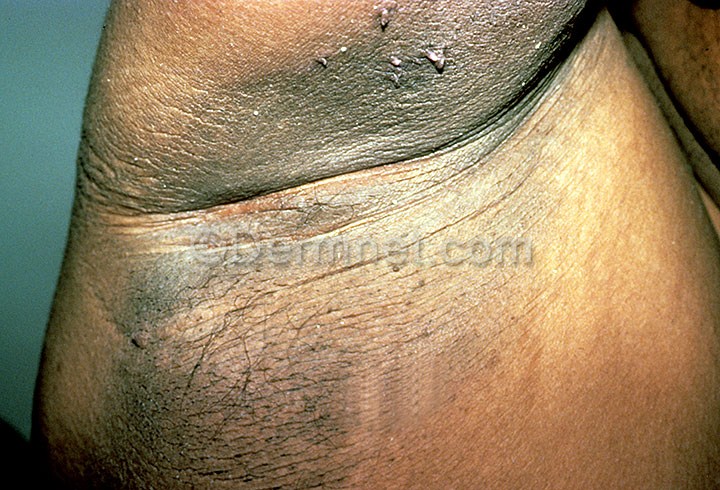
Disease: Systemic Disease